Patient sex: M
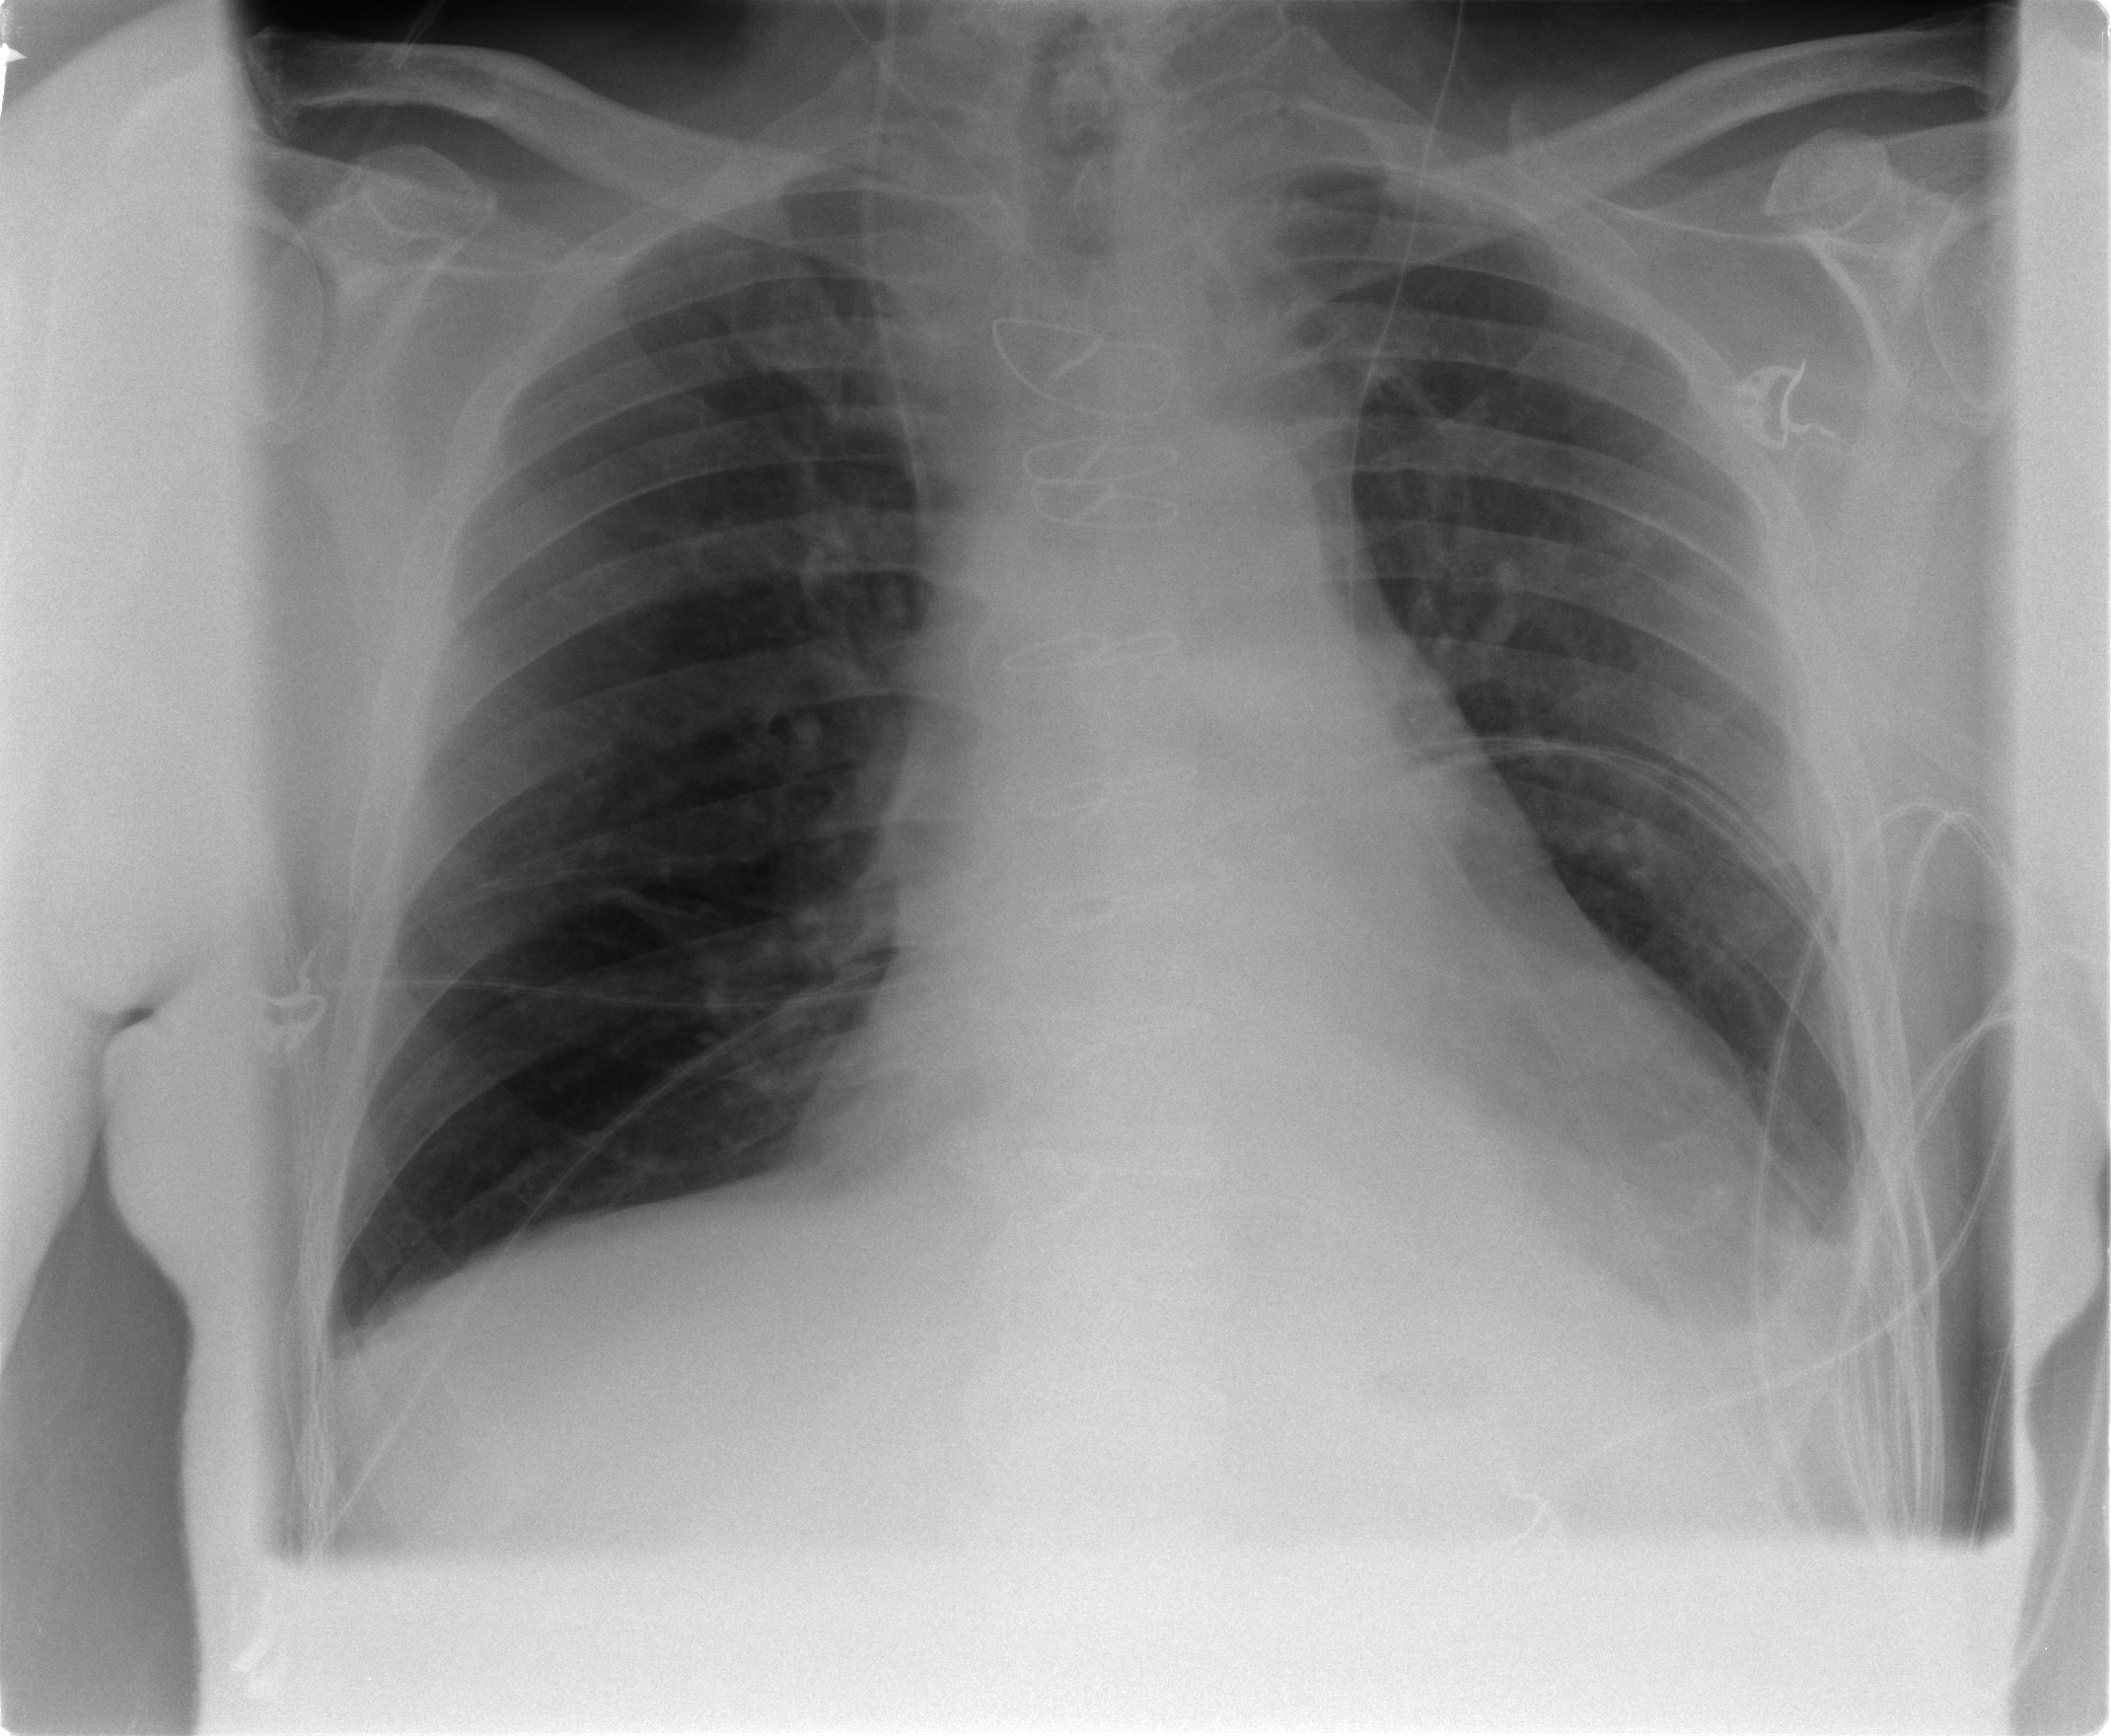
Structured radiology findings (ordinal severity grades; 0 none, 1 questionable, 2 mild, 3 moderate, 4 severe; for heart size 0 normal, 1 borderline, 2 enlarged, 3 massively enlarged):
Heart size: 2
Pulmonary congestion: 2
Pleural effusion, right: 1
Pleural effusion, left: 1
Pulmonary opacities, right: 0
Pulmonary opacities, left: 0
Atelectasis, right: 0
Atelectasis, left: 2